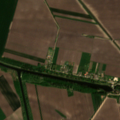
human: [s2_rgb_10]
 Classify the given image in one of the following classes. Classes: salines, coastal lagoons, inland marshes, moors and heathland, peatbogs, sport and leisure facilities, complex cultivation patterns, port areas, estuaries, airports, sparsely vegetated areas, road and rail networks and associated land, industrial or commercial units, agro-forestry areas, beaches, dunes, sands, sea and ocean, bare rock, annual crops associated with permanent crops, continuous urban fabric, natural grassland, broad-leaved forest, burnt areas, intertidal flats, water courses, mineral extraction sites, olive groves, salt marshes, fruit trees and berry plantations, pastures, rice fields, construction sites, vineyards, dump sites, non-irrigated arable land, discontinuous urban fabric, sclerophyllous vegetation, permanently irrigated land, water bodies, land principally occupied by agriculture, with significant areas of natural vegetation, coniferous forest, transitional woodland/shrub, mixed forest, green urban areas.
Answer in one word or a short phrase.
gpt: non-irrigated arable land, transitional woodland/shrub